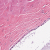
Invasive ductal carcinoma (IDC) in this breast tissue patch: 0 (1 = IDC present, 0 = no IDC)